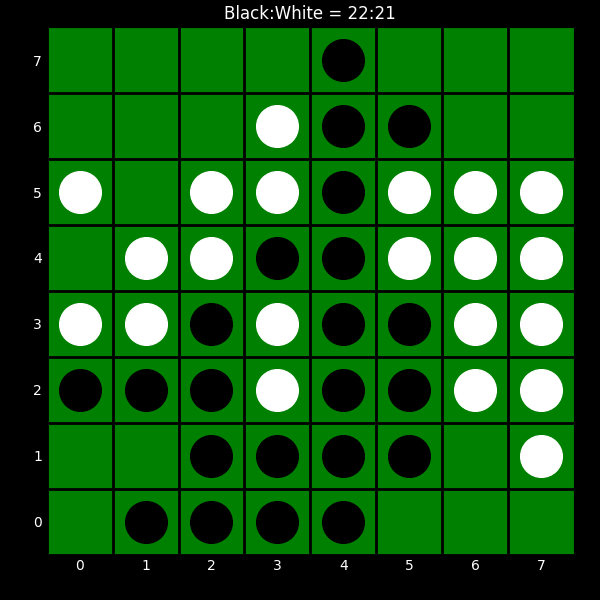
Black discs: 22
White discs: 21